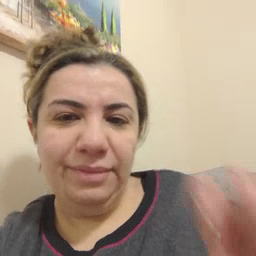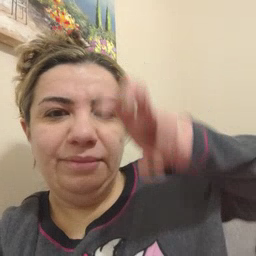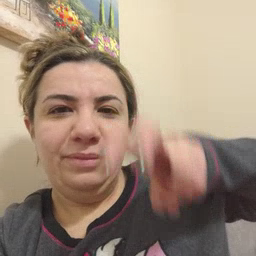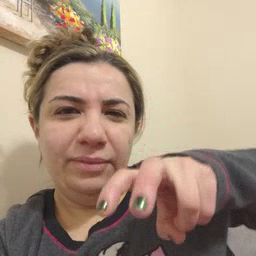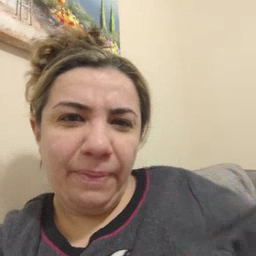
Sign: chair